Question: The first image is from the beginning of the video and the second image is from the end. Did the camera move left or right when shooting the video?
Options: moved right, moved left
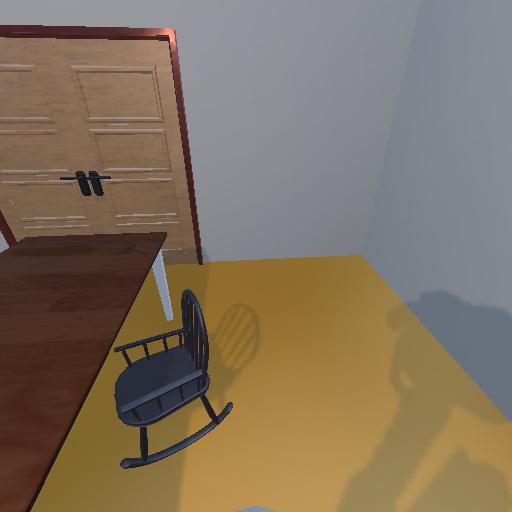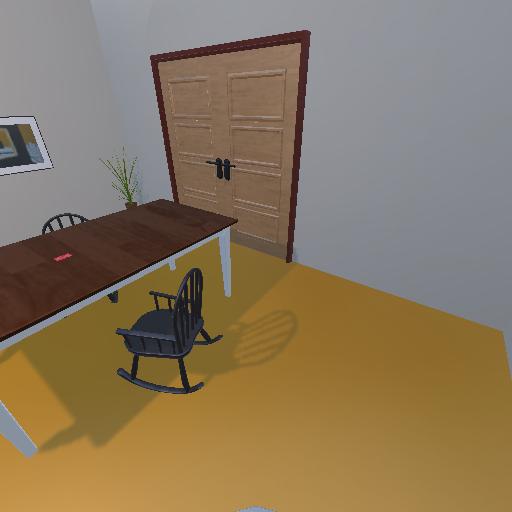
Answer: moved right